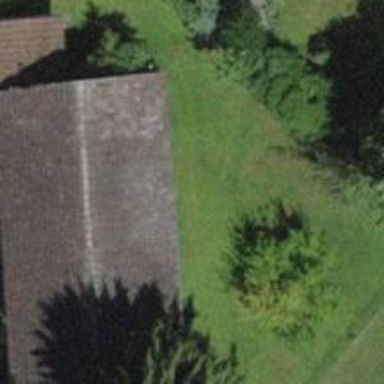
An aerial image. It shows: Shed.